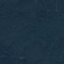
Land use / land cover: Forest